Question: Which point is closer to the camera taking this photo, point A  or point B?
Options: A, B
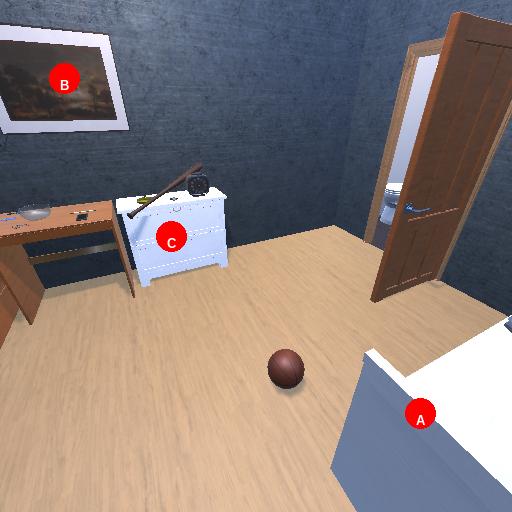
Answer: A